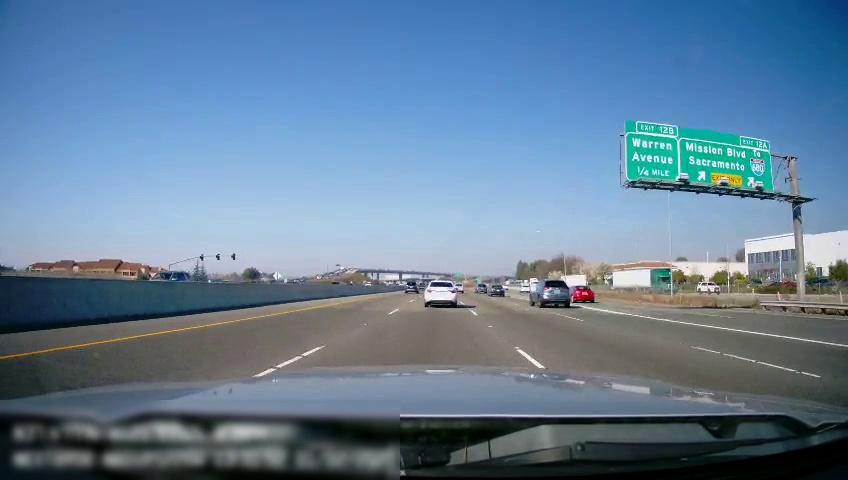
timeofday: Day
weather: Sunny
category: Vehicles | SUV
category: Drivable Space
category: Drivable Space
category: Vehicles | Truck
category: Vehicles | SUV
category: Vehicles | Other LV
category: Vehicles | Truck
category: Vehicles | Car
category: Vehicles | Car
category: Vehicles | SUV
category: Vehicles | Car
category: Vehicles | SUV
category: Vehicles | SUV
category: Vehicles | SUV
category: Vehicles | Car
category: Lanes | Alternate Lane
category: Lanes | Alternate Lane
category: Lanes | Alternate Lane
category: Lanes | Current Lane
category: Lanes | Current Lane
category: Lanes | Alternate Lane
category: Lanes | Alternate Lane
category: Traffic | Signs